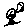
Label: bird